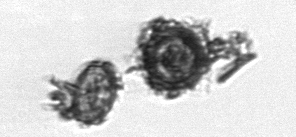
Label: Thalassiosira_TAG_external_detritus